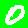
Digit: 0